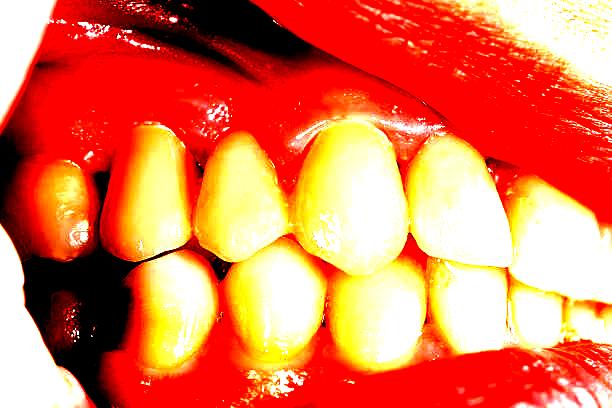
Condition: Gingivitis